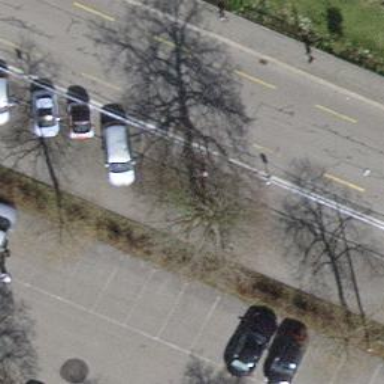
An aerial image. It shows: Avenue of trees.